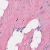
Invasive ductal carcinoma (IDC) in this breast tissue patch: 0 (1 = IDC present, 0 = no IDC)